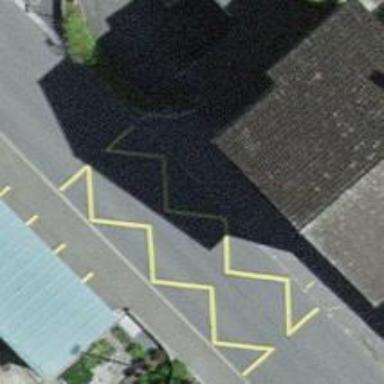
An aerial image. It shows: Bus stop with designated stop position for public transport.